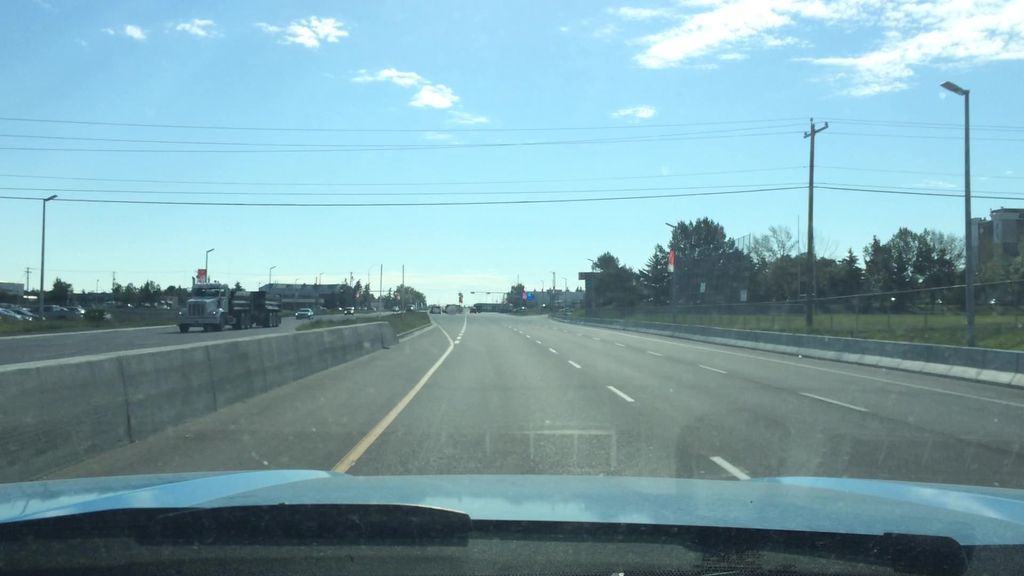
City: calgary